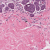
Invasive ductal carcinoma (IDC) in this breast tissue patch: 0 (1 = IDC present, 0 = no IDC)